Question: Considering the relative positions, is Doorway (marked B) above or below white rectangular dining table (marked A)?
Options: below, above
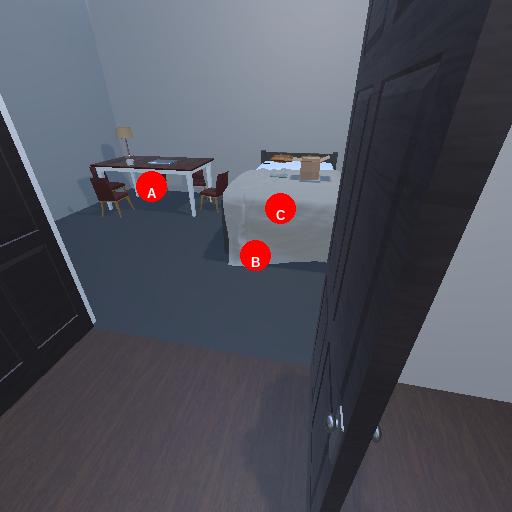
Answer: below